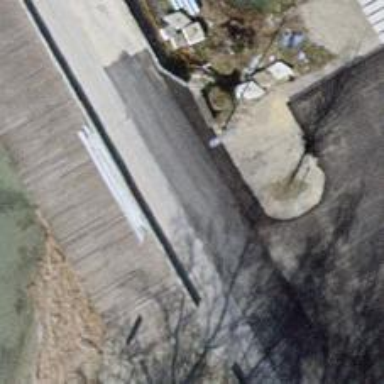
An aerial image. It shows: Concrete pier.